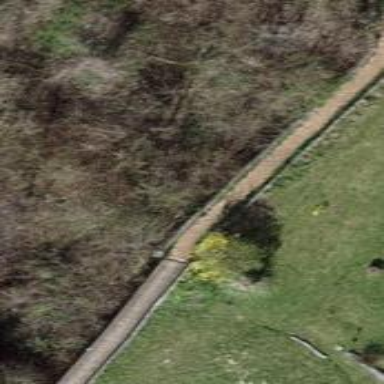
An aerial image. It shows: Path leading to bridge.